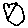
Label: house